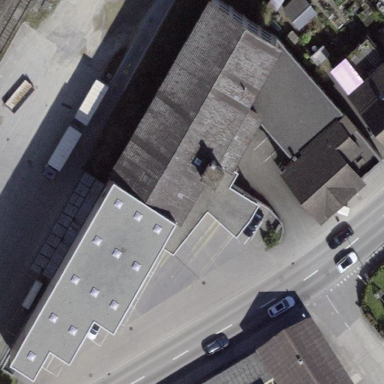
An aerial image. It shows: Industrial building.